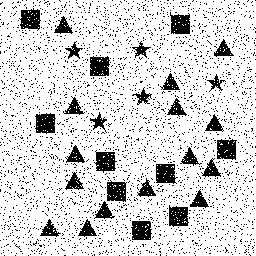
Squares: 10
Triangles: 15
Stars: 5
Total shapes: 30